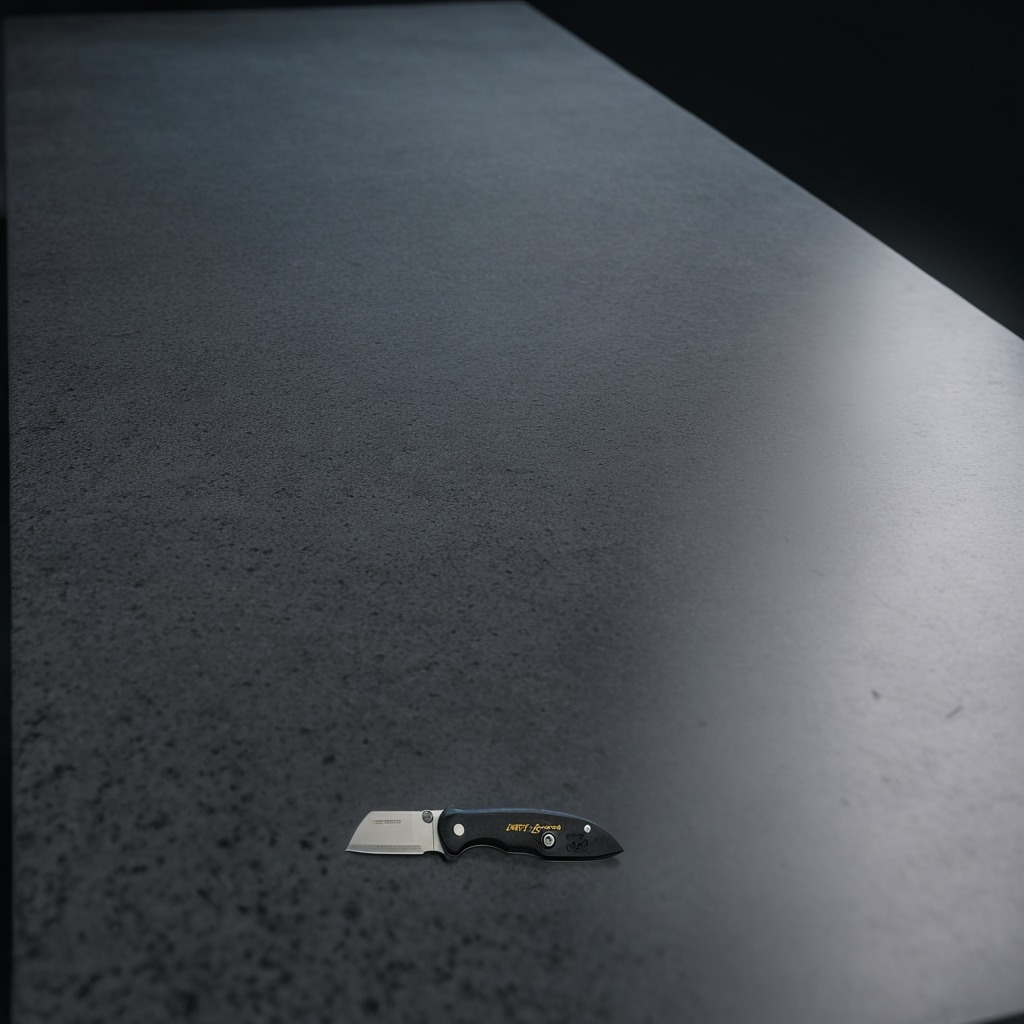
A utility knife lying on a clean granite table inside a workshop at night dim ambient light soft shadows worn but